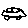
Label: car